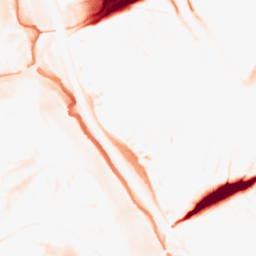
Category: morphological
Decomposition family: tophat
Decomposition parameters: size: 20
mode: black
Upsampling method: linear_exact
Upsampling parameters: scale: 8
Upsampling scale: 8